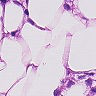
Metastatic tissue present: yes